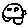
Label: car